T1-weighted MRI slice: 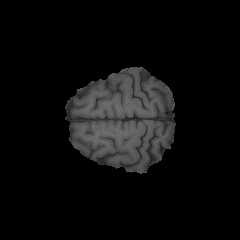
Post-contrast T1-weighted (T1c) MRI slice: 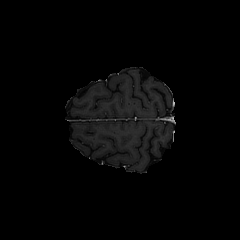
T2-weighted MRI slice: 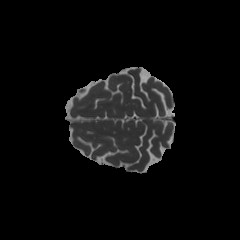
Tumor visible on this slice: no